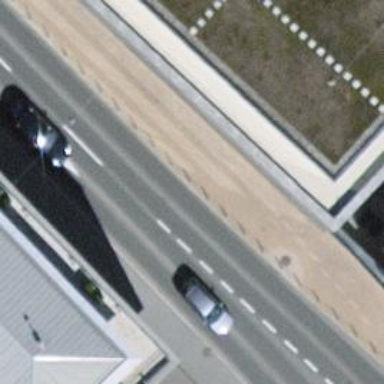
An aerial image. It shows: Bollard.